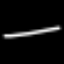
Label: line